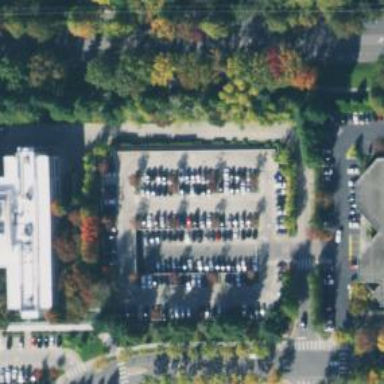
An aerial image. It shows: Multi-storey parking building.